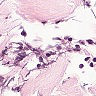
Metastatic tissue present: no